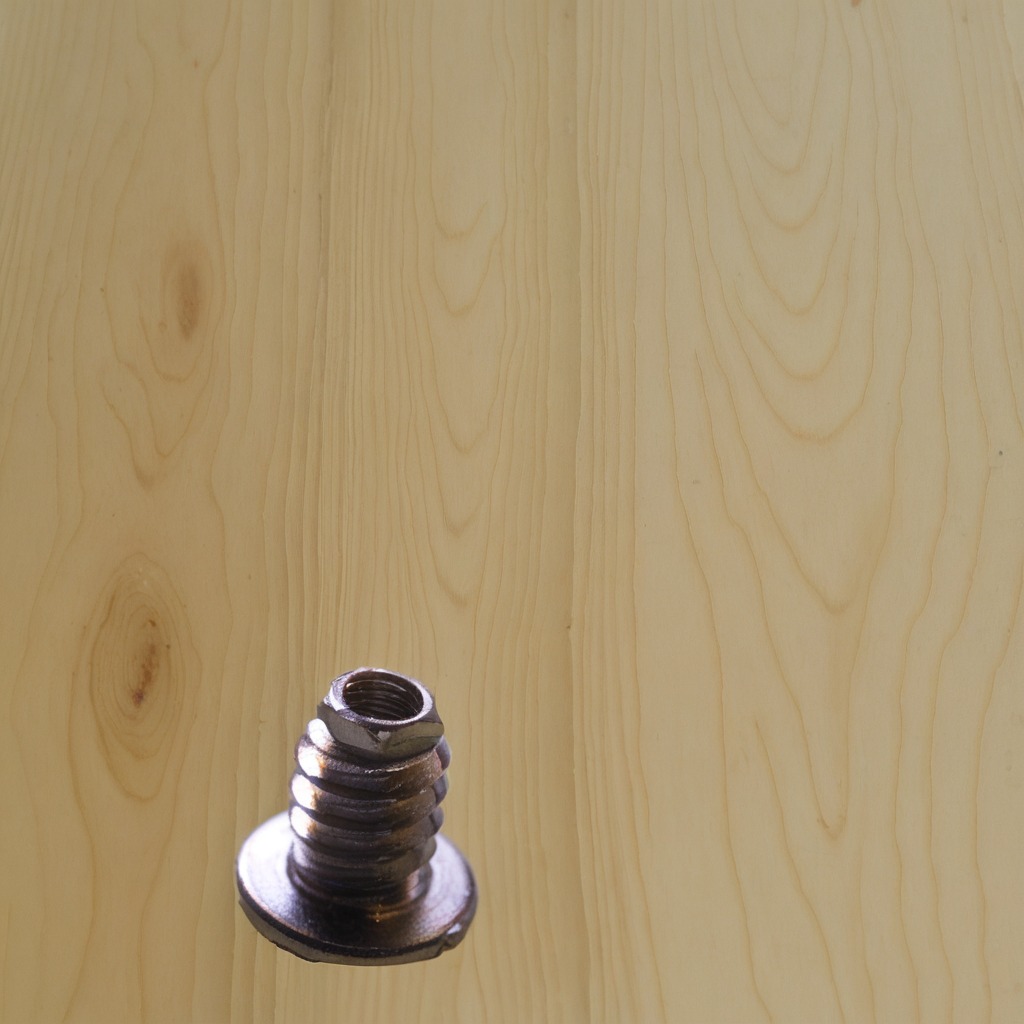
A metal screw is lying on the plywood surface in a paint workshop lit by afternoon window light.